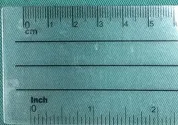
Macroscopic appearance of the excised lesion.
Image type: pathology (immunostaining)